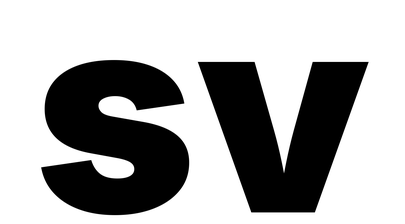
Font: Inter_Black